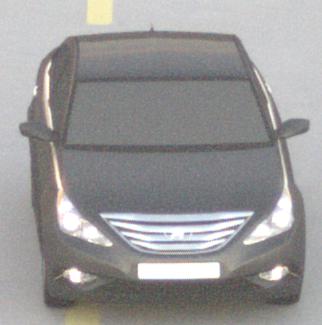
Make: Hyundai
Model: Sonata
Detailed model: Gen. 6 YF
Model produced from: 2009
Model produced until: 2016
Doors: 4
Color: gray
Road condition: dry road
Daytime: sunrise or sunset
Contrast: low contrast